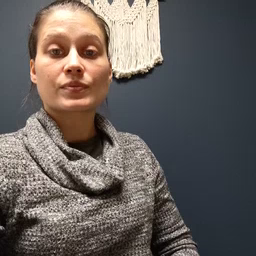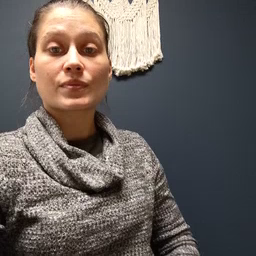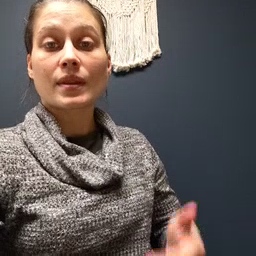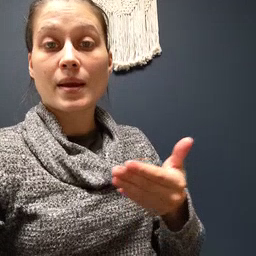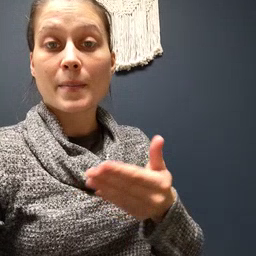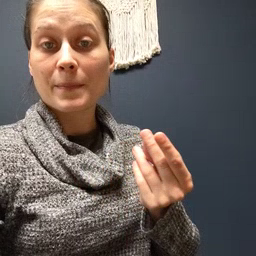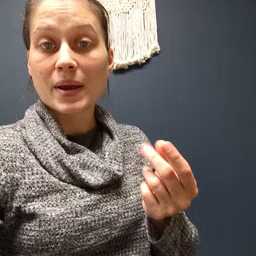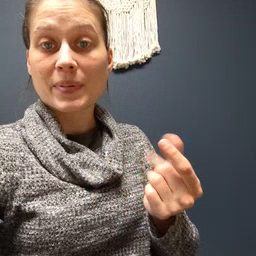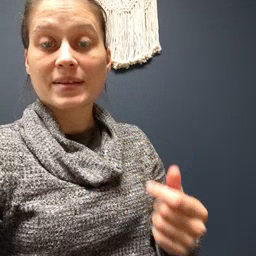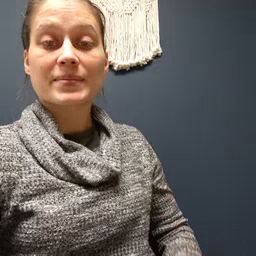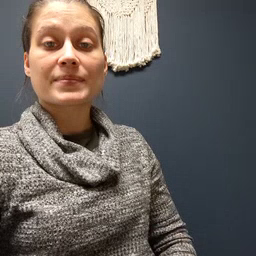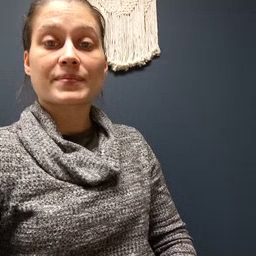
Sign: puppy